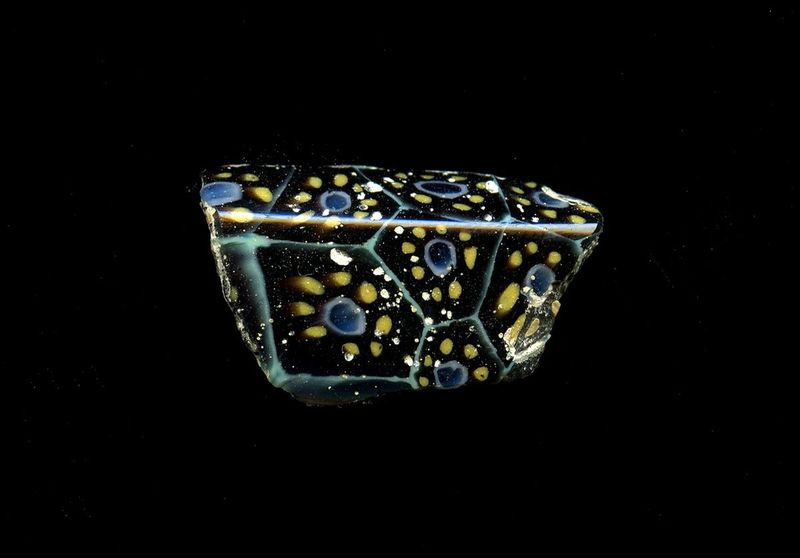
Titel: Fragment eines Gefäßes
Standort: Hamburg
Institution: Museum für Kunst und Gewerbe Hamburg
Schlagwörter: glas, antike, technik, fragment, kaiserzeit, aufbewahrung, blumenornamente, gefäß, behälter, frühe kaiserzeit, prinzipat, römische, millefiori, mittlere, späte